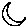
Label: moon